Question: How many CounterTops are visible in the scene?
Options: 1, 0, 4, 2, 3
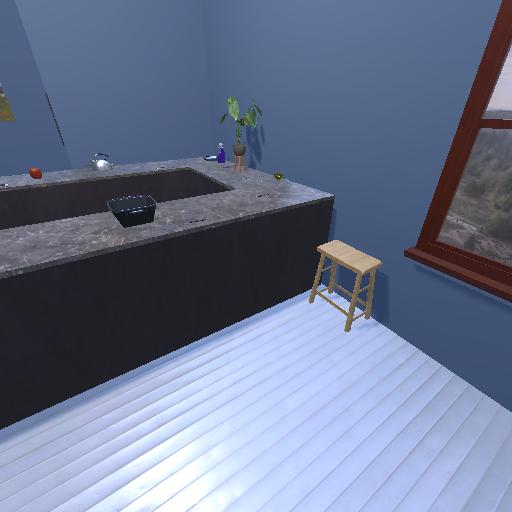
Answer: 1